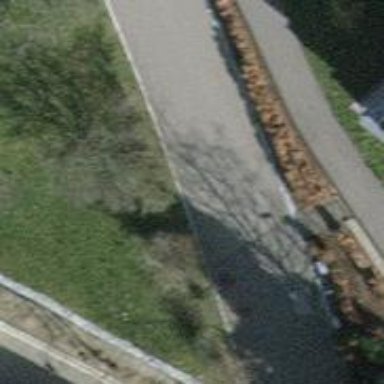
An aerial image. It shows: Rising bollard serving as barrier.